Question: I am attempting to install Visual Studio 2015 with Update 2 on Windows 7 with Xamarin. When the installer completes, I get an error about Xamarin: "The specified account already exists".

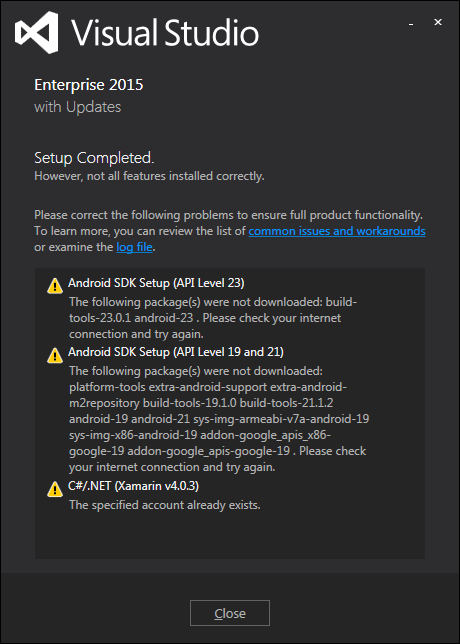
Answer: I completely uninstalled Xamarin and Xamarin Studio and then ran repair from the VS installer and I no longer get the Xamarin account message.